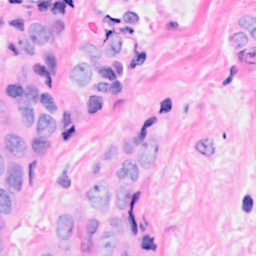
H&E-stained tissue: Breast